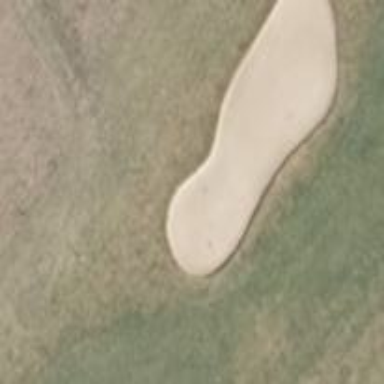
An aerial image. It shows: Bunker on golf course.